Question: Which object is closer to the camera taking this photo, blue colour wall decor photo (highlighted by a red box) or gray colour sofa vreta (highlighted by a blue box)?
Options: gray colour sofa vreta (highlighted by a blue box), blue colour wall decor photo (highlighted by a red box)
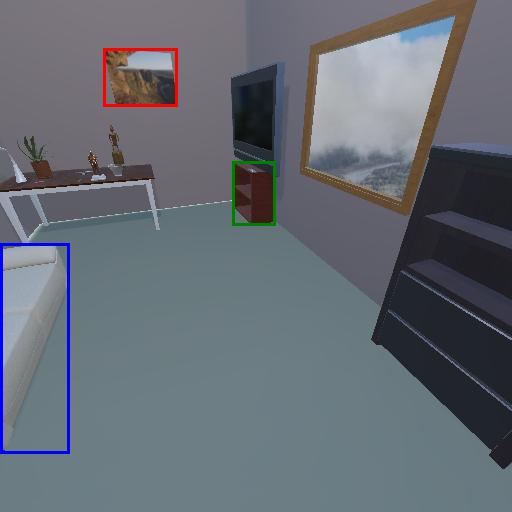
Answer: gray colour sofa vreta (highlighted by a blue box)